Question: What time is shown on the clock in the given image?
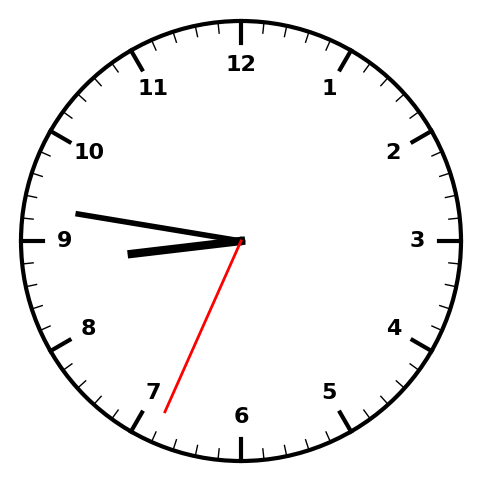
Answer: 08:46:34